Question: Here is the custom twitter icon code:
HTML:
'''
<i id="twitter_share" class="fa fa-twitter fs20" style="position: relative; bottom: 4px;"></i>
'''
And Jquery:
'''
$('#twitter_share').click(function (e) {
e.preventDefault();
var loc = "<?= base_url(uri_string()); ?>";
var title = "<?= $video->title; ?>";
window.open('http://twitter.com/share?url=' + loc + '&text=' + title + '&', 'twitterwindow', 'height=450, width=550, top=' + ($(window).height() / 2 - 225) + ', left=' + $(window).width() / 2 + ', toolbar=0, location=0, menubar=0, directories=0, scrollbars=0');
});
'''
It works fine with the url and title. The problem is , how can I share one image as well?
Thanks a lot for helping.
Update: reference in facebook
in facebook I can share the content like this, can it be done in twitter as well? Thanks.
!

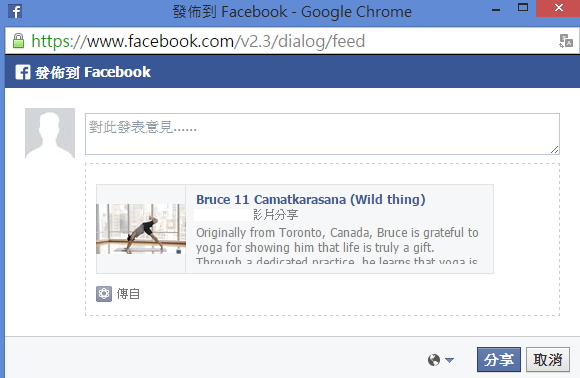
Answer: The image comes from your HTML markup, which is scraped by twitter when someone tweets your url.
Twitter refers to the collection of meta info accompanying a tweet as a , which they need to approve before it will appear on the network.
1. Have a good read through the Twitter Cards Developer page
2. Select an appropriate card (summary_large_image is a good one) and include the appropriate twitter meta tags in the head of your HTML
3. Validate your card on the Cards Validator page
4. Once your domain has been whitelisted any tweets with your url will also include your card